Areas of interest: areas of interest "Educational"
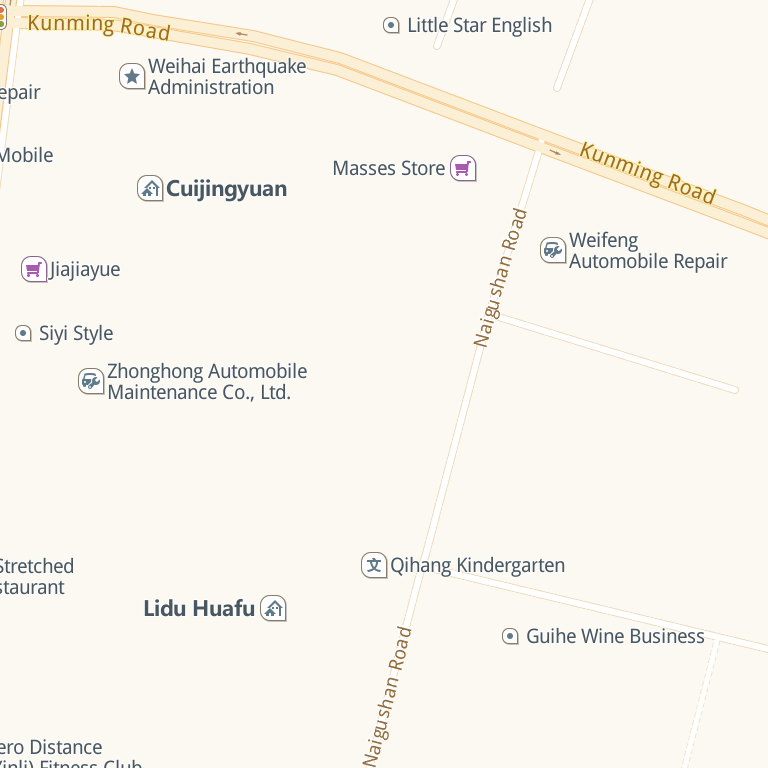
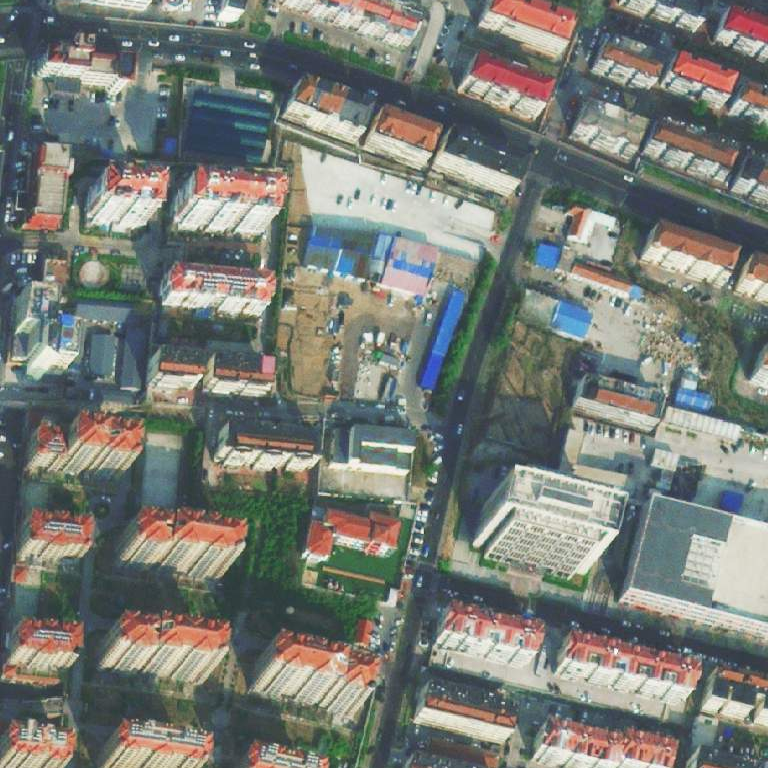